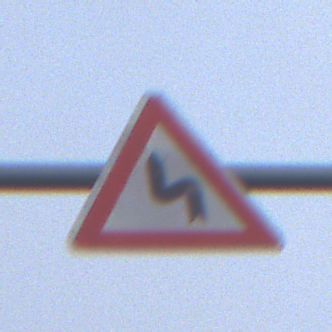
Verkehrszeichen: DoppelkurveZunaechstLinks
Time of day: SunriseSunset
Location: Outdoor (Nature)
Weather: Overcast
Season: NotSpecified
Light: Natural